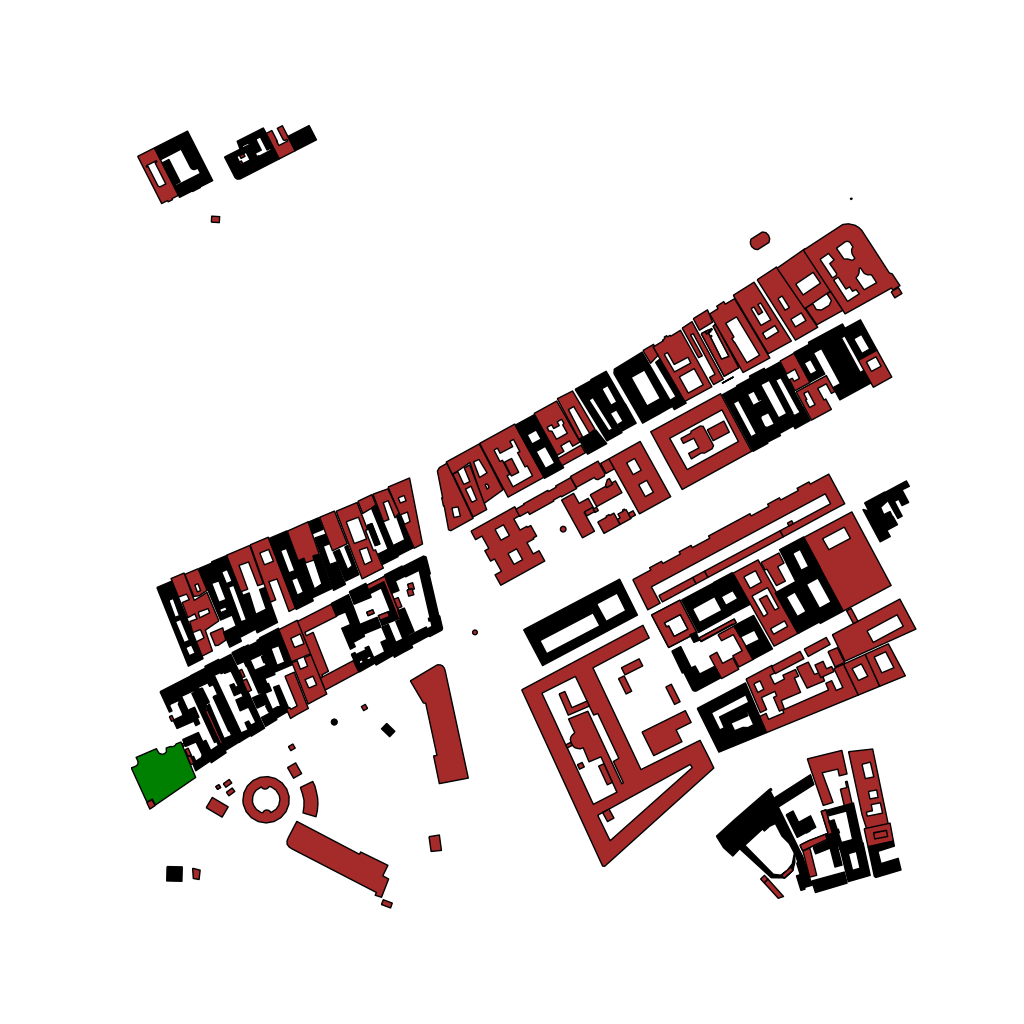
Tags: overhead vector_map, business, industrial, recreation, residential, special, historical, modern, soviet, individual_rise, low_rise, medium_rise, density_1, Building, Facility, Park, 1.0 km²